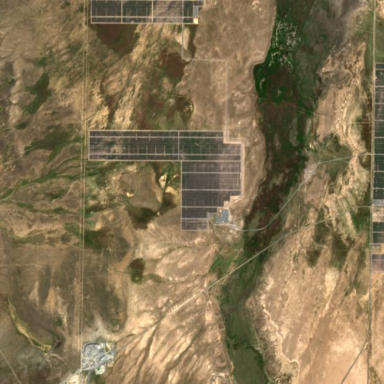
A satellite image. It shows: Solar photovoltaic power plant surrounded by fence.